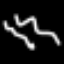
Label: squiggle